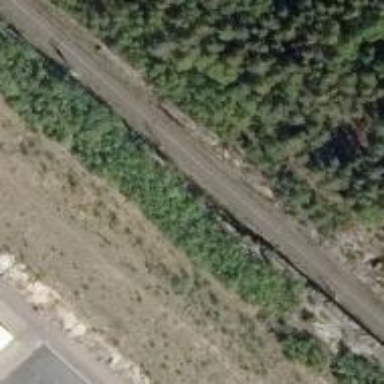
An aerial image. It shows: Railway with continuous electrified contact lines.